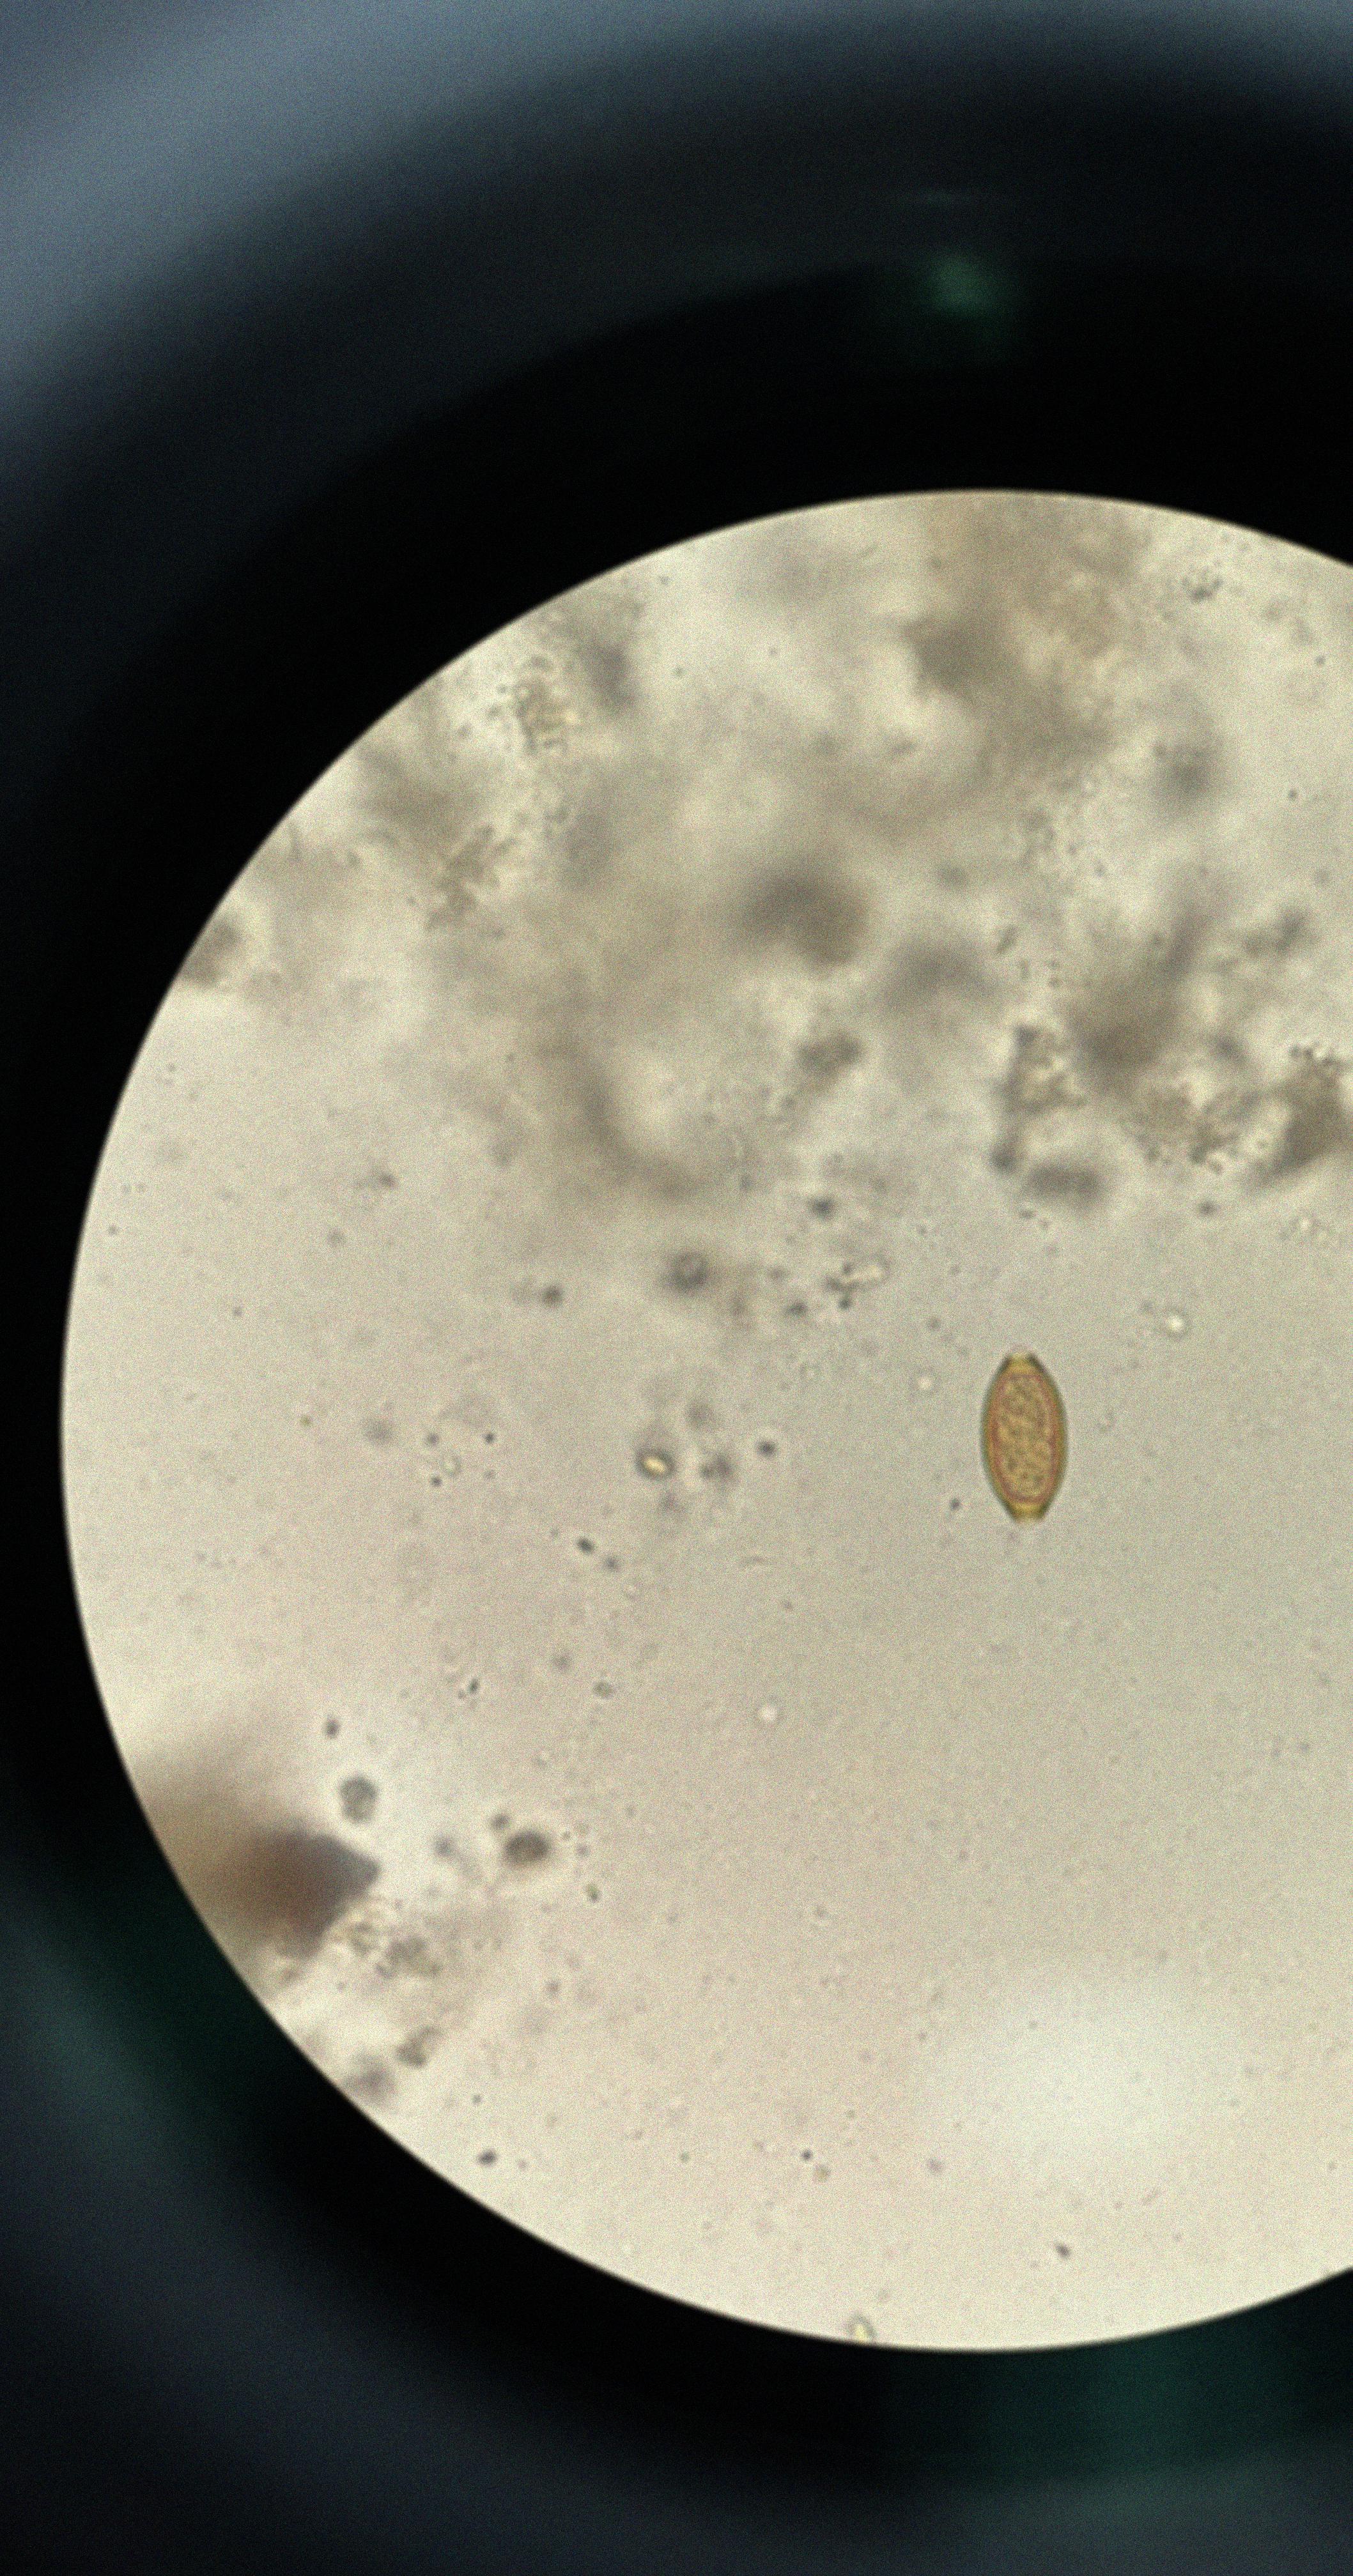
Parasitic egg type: Trichuris trichiura